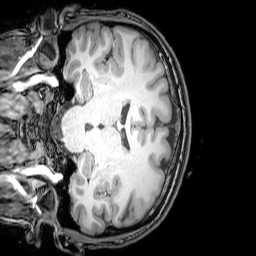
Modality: T1w
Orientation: coronal
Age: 22
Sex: male
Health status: healthy
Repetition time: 0.081 s
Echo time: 0.037 s